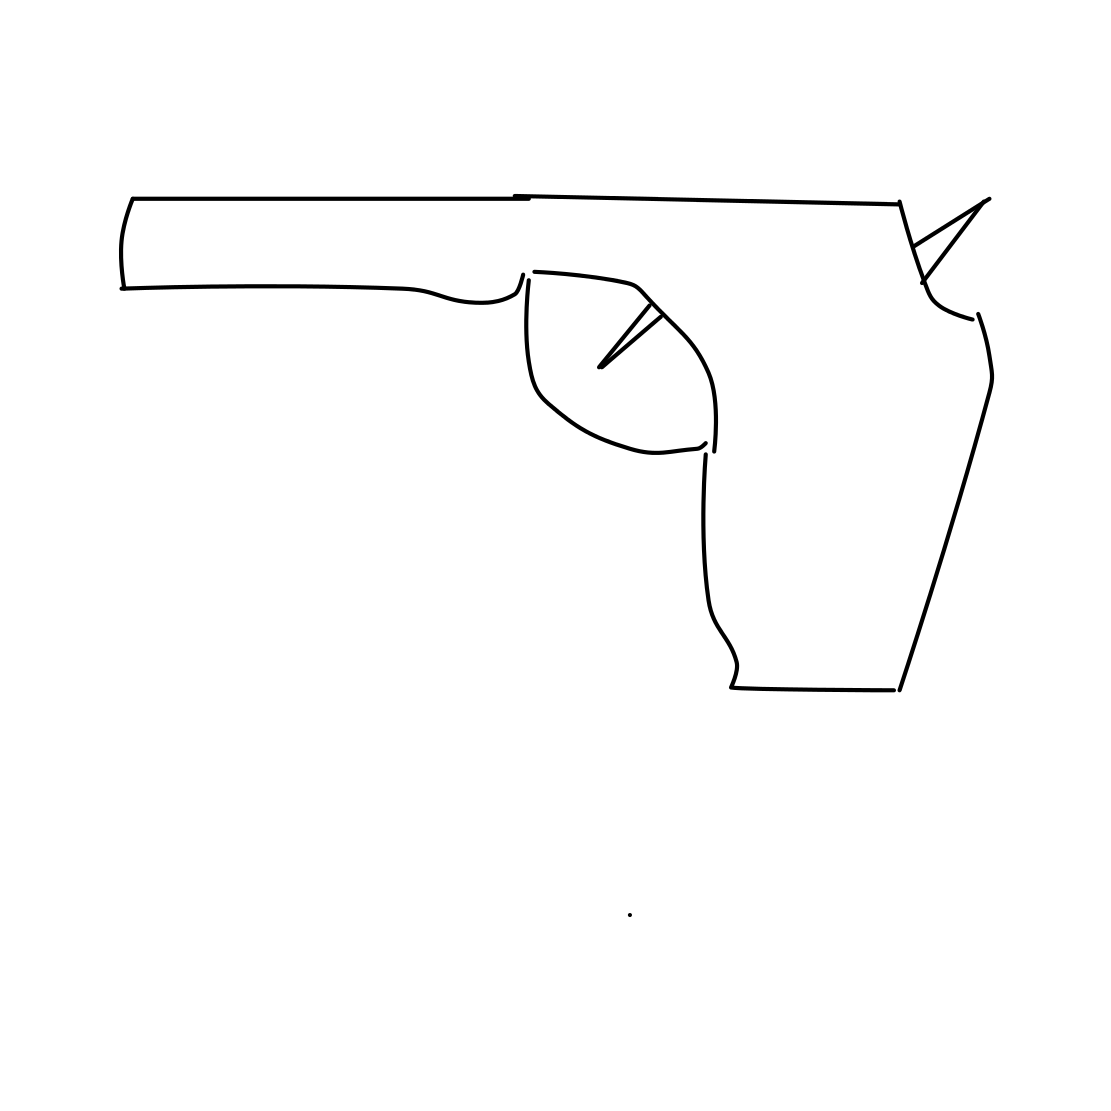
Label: revolver